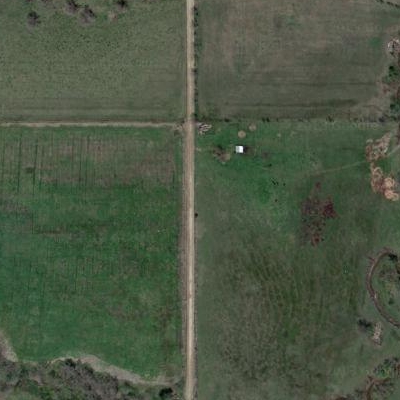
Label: Grass